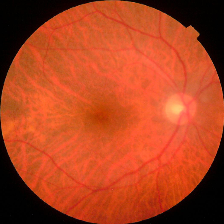
Diabetic retinopathy grade: No DR